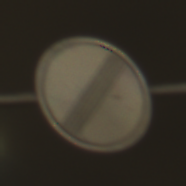
Verkehrszeichen: EndeSaemtlicherBegrenzungen
Umgebung: Outdoor, Urban
Tageszeit: Night
Wetter: Overcast
Licht: Artificial
Jahreszeit: NotSpecified
Kontrast: MediumContrast